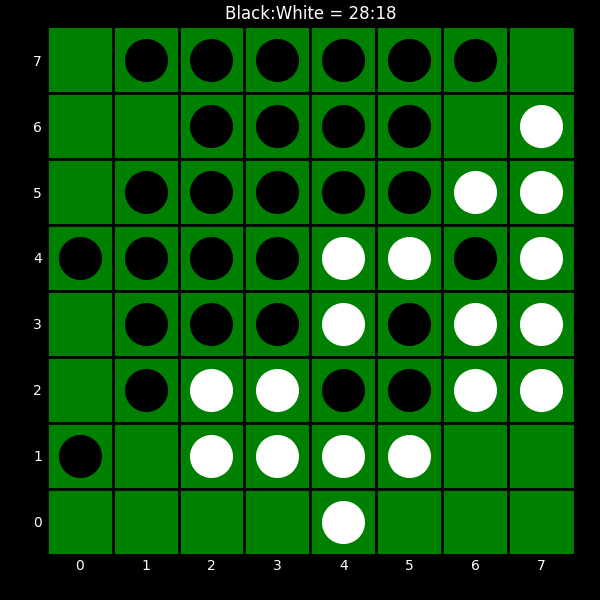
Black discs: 28
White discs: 18